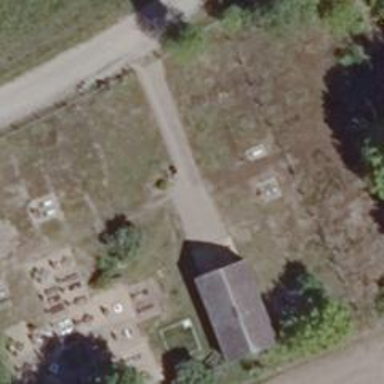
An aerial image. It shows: Cemetery.